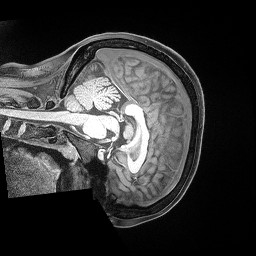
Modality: T1w
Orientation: sagittal
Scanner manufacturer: siemens
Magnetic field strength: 3 T
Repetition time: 2.53 s
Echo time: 0.00169 s